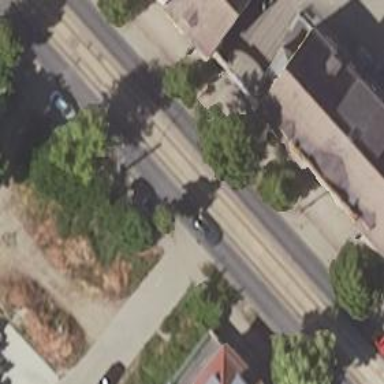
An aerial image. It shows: Tram level crossing on railway.